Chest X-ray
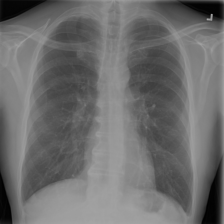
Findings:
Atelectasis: negative
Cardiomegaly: negative
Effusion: negative
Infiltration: negative
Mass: negative
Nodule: negative
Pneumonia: negative
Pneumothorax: negative
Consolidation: negative
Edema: negative
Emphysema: negative
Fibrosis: negative
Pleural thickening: negative
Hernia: negative